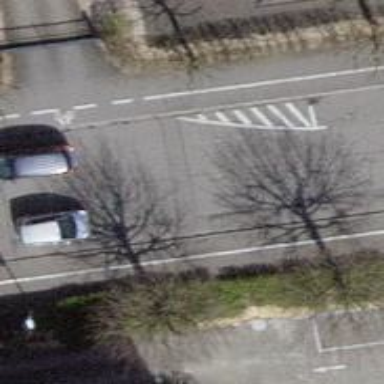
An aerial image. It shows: Bus stop with designated stop position for public transport.